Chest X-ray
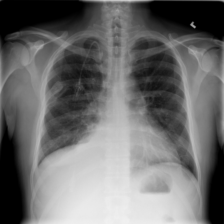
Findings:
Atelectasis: negative
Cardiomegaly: negative
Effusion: positive
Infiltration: negative
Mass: negative
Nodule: negative
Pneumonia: negative
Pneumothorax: negative
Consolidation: negative
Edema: negative
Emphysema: negative
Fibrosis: negative
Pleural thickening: negative
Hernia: negative